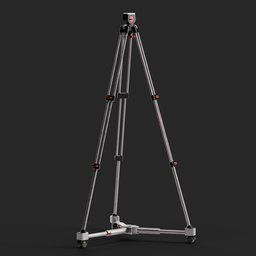
Label: tools